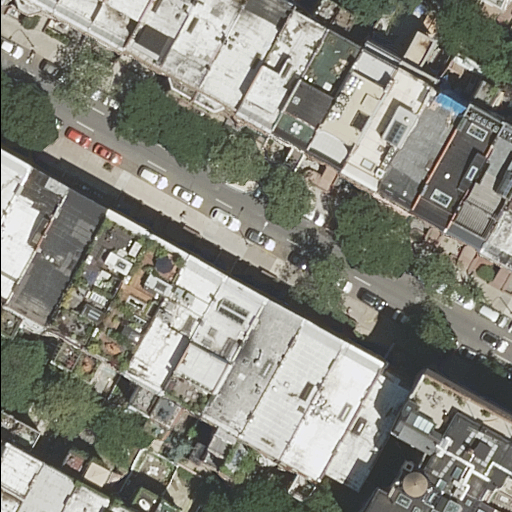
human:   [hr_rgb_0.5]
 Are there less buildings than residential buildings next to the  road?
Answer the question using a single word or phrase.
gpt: no

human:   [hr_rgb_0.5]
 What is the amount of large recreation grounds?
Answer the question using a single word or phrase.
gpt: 0

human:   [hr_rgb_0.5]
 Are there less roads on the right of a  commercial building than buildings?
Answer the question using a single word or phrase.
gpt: yes

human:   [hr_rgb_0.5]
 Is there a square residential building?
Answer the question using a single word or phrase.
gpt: no

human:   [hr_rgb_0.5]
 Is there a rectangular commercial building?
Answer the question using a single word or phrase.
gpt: no

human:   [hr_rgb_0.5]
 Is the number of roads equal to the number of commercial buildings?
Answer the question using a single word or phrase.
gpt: no

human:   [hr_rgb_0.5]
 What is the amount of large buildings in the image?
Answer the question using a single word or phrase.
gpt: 0

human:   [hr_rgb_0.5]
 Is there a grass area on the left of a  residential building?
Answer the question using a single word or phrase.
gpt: no

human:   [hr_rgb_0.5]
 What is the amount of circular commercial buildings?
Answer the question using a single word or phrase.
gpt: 0

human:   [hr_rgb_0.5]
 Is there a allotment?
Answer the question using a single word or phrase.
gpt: no

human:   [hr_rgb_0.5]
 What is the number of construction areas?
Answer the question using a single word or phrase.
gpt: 0

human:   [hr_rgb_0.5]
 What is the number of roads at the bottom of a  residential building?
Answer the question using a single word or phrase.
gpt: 1

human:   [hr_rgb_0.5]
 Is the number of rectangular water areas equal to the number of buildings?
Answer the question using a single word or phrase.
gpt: no

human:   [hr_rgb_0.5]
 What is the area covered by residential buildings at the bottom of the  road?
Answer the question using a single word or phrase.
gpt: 3030m2

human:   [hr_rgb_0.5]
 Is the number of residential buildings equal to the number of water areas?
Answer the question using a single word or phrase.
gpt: no

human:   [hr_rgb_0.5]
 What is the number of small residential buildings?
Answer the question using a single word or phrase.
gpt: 7

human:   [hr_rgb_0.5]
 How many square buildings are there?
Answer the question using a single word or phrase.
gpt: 0

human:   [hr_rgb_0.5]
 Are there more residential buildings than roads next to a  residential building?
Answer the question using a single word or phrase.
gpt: yes

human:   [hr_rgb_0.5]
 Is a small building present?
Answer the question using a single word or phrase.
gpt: yes

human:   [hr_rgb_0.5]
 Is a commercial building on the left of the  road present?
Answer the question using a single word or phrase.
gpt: no

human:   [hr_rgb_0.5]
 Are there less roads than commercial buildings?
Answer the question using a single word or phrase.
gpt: no

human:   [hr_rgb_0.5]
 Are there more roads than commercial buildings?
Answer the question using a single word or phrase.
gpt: yes

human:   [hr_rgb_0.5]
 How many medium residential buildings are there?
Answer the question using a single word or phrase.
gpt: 25

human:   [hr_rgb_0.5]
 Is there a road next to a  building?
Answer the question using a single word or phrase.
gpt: yes

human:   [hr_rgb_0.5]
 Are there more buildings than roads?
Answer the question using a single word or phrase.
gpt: yes

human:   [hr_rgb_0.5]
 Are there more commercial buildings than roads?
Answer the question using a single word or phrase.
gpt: no

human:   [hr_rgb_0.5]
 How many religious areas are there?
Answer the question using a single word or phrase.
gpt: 0

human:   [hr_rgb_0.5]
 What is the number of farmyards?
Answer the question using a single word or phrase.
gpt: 0

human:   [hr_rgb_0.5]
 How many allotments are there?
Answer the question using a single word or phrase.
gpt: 0

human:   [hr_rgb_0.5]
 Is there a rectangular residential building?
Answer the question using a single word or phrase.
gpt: yes

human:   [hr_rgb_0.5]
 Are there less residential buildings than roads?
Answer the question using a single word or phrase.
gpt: no

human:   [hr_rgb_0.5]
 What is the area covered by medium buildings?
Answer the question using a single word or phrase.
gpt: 5433m2

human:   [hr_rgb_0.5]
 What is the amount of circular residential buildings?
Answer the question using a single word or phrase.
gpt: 0

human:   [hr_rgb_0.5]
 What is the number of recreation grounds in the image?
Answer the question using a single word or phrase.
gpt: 0

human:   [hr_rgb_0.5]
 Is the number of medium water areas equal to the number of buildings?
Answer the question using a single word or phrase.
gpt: no

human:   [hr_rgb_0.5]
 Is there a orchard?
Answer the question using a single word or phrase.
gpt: no